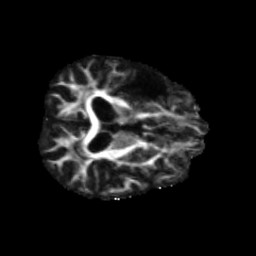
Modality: FA
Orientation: axial
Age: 58
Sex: male
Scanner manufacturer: siemens
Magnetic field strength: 3 T
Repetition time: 5.47 s
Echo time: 0.0854 s